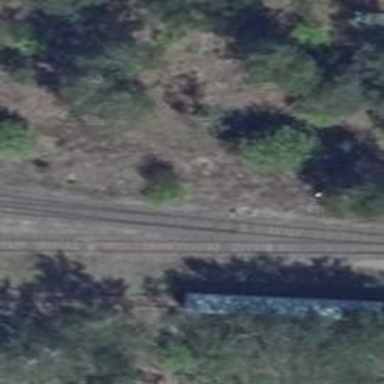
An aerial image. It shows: Railway switch.